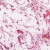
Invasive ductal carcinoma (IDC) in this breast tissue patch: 0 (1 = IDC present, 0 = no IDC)